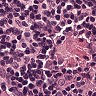
Metastatic tissue present: no